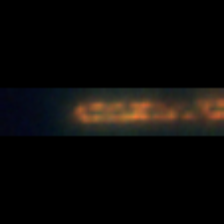
Taxon: Leptocylindrus
Group: Diatoms